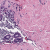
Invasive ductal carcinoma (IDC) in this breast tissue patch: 0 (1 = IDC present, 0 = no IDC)